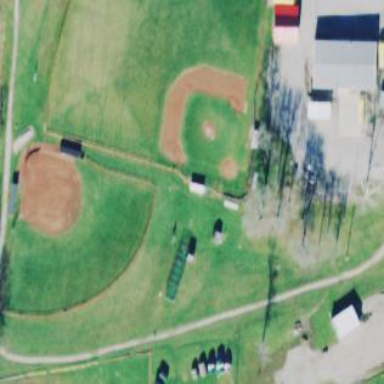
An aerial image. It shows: Baseball pitch for leisure and sports activities.